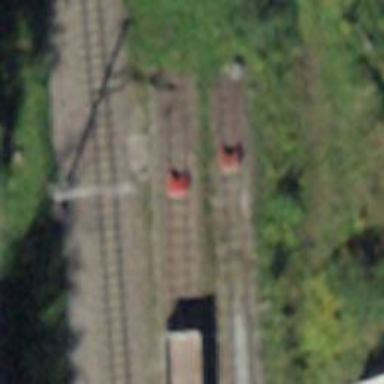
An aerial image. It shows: Railway buffer stop.